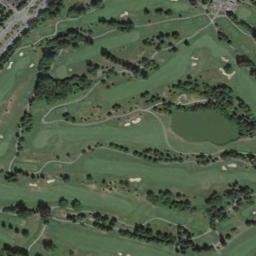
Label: golf_course